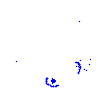
Particle: electron